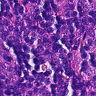
Metastatic tissue present: no